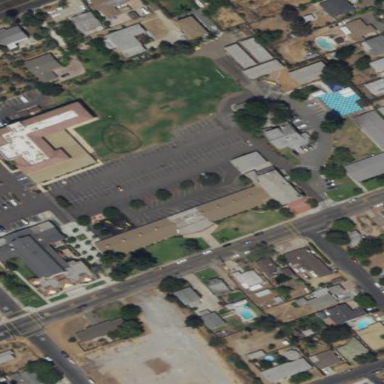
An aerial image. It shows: School.